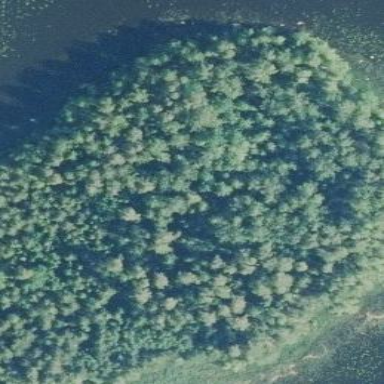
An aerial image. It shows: Beautiful woodland area.